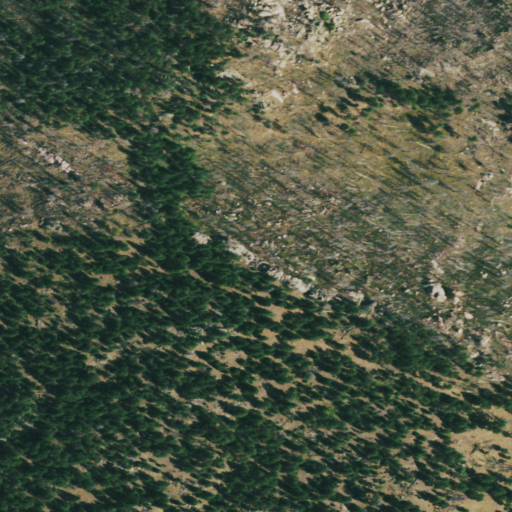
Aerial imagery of mountain in Colorado named Christ Mountain containing evergreen forest, shrub, grassland, and deciduous forest